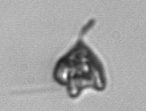
Label: Pyramimonas_longicauda